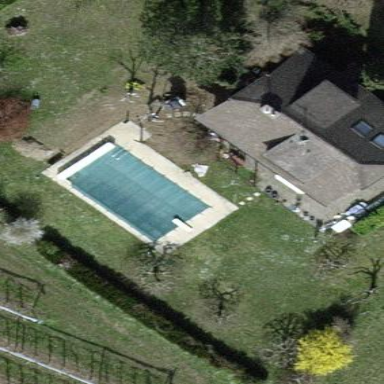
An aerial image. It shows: Swimming pool located in leisure land.